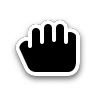
Cursor type: grabbing
OS/theme: linux-adwaita
Variant: default